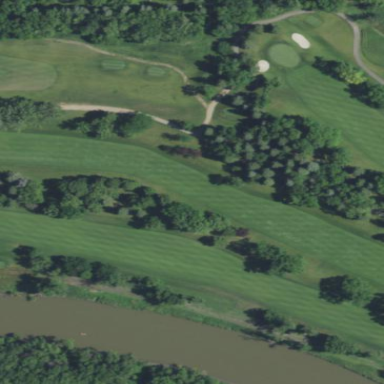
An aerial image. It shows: Scenic golf fairway.